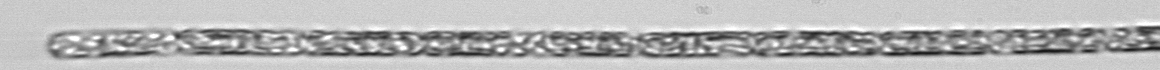
Label: Dactyliosolen_fragilissimus